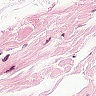
Metastatic tissue present: no